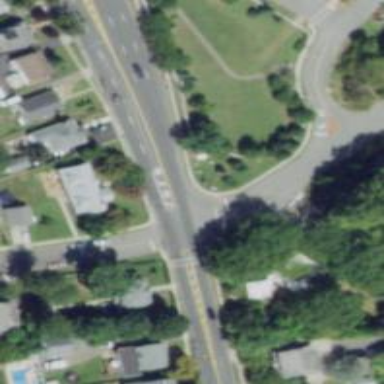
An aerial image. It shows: Uncontrolled road crossing with line markings.